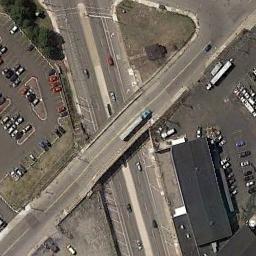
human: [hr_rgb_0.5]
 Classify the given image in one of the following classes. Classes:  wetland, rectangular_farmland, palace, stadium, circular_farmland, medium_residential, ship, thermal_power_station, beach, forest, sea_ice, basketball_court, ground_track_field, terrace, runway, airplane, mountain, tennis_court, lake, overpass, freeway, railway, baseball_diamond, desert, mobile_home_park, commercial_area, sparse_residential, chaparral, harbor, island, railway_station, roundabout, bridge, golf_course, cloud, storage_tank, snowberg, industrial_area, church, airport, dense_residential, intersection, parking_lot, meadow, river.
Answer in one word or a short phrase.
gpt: overpass